Question: I'm using SQL Server 2008 R2, I have this simple table

What I was trying to do is make a selection from this table and get this following result
'''
x | 1 | 2 | 3
--+------------+-------------+------------
1 | first 1 | first 2 | first 3
2 | Second 1 | second 2 | second 3
'''
I thought that can be done with 'PIVOT'
I don't know much about 'PIVOT' AND all my search result found using PIVOT with 'Count()' . 'SUM()', 'AVG()' which will not work in my table since I'm trying to 'PIVOT' on a 'varchar' column
am I using the right function? Or is there something else I need to know to solve this issue? Any help will be appreciated
with no luck
'''
PIVOT(count(x) FOR value IN ([1],[2],[3]) )as total
PIVOT(count(y) FOR value IN ([1],[2],[3]) )as total // This one is the nearest
of what i wand but instead of the column value values i get 0
'''
Here is the query if any one to test it
'''
CREATE TABLE #test (x int , y int , value Varchar(50))
INSERT INTO #test VALUES(1,51,'first 1')
INSERT INTO #test VALUES(1,52,'first 2')
INSERT INTO #test VALUES(1,53,'first 3')
INSERT INTO #test VALUES(2,51,'Second 1')
INSERT INTO #test VALUES(2,52,'Second 2')
INSERT INTO #test VALUES(2,53,'Second 3')
SELECT * FROM #test
PIVOT(count(y) FOR value IN ([1],[2],[3]) )as total
DROP TABLE #test
'''
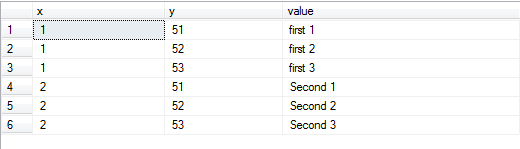
Answer: When you are using the PIVOT function the values inside the IN clause need to match a value that you are selecting. Your current data does not include 1, 2, or 3. You can use 'row_number()' to assign a value for each 'x':
'''
select x, [1], [2], [3]
from
(
select x, value,
row_number() over(partition by x order by y) rn
from test
) d
pivot
(
max(value)
for rn in ([1], [2], [3])
) piv;
'''
See <URL>. If you then have a unknown number of values for each 'x', then you will want to use dynamic SQL:
'''
DECLARE @cols AS NVARCHAR(MAX),
@query AS NVARCHAR(MAX)
select @cols = STUFF((SELECT distinct ',' + QUOTENAME(row_number() over(partition by x order by y))
from test
FOR XML PATH(''), TYPE
).value('.', 'NVARCHAR(MAX)')
,1,1,'')
set @query = 'SELECT x,' + @cols + '
from
(
select x, value,
row_number() over(partition by x order by y) rn
from test
) x
pivot
(
max(value)
for rn in (' + @cols + ')
) p '
execute(@query);
'''
See <URL>